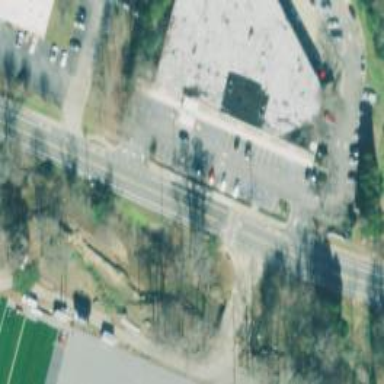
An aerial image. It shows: Road with crossing.